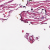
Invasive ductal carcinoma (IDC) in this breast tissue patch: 0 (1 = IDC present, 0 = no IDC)